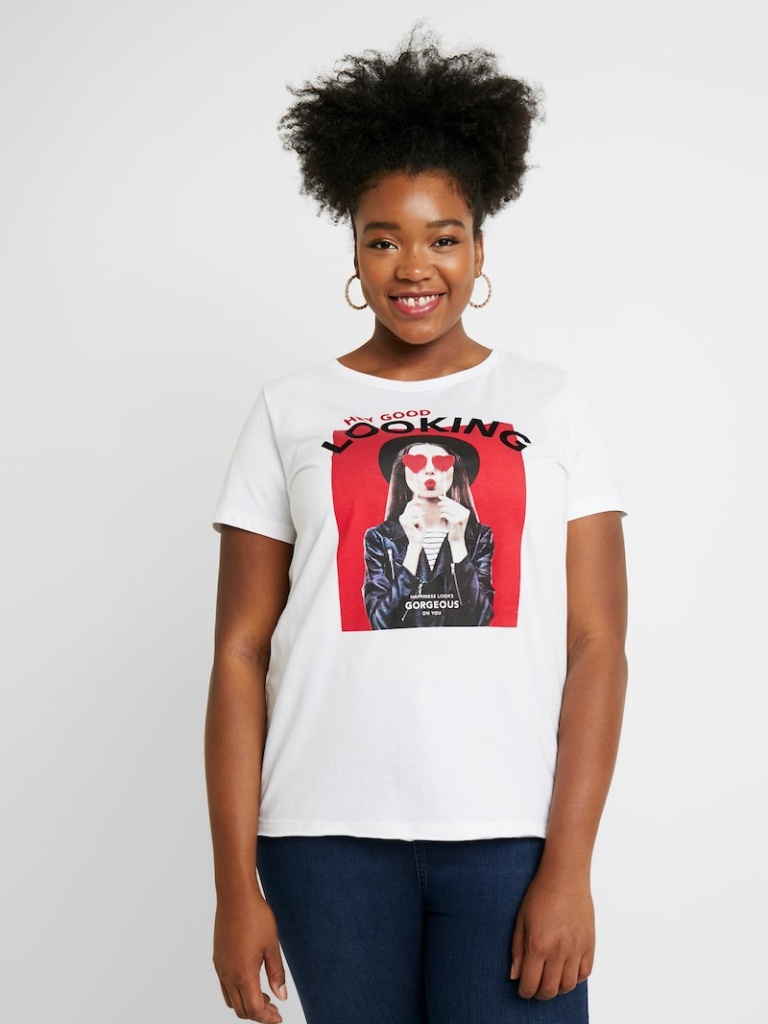
cotton relaxed short sleeve hip length Untucked crew t-shirt